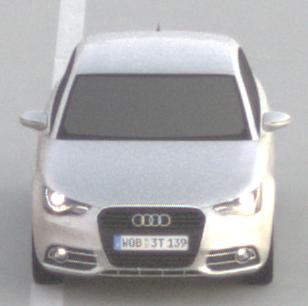
Make: Audi
Model: A1 Sportback 1.2 TFSI
Detailed model: A1 (8X) Sportback
Model produced from: 2012/03
Model produced until: 2014/11
Doors: 5
Color: white
Road condition: dry road
Daytime: sunrise or sunset
Contrast: low contrast